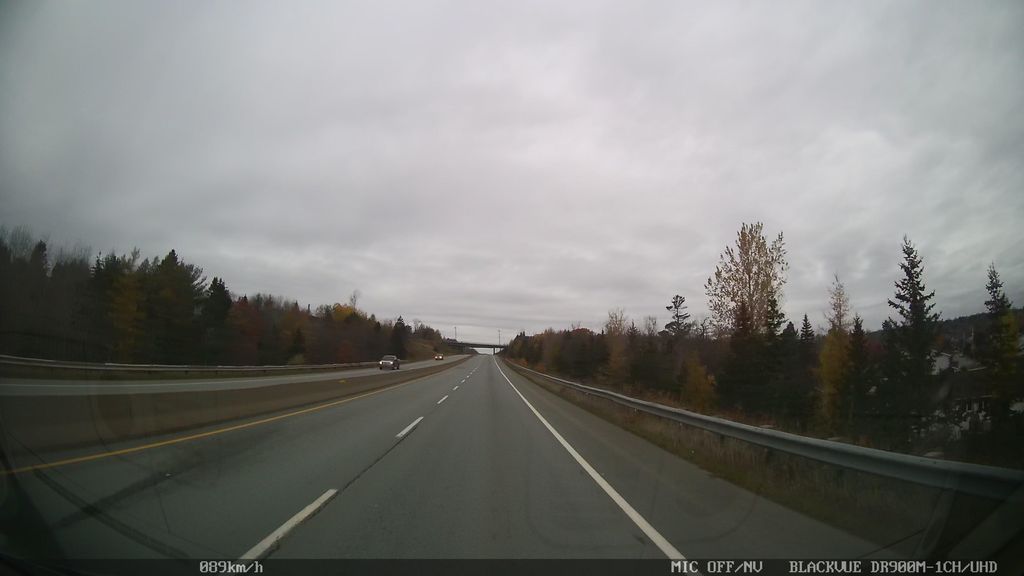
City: halifax